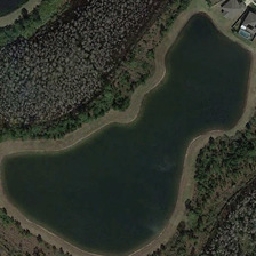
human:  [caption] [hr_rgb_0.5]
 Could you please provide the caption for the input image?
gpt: The color of the pond is dark green.

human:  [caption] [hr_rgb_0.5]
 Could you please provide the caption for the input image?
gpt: the color of the pond is black green.

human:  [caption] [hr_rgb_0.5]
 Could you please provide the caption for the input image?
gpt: The color of the pond is black and green.

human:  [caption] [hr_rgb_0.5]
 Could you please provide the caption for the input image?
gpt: The color of the pond is black.

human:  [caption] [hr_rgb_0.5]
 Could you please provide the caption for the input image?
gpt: The color of the pond is black and green.